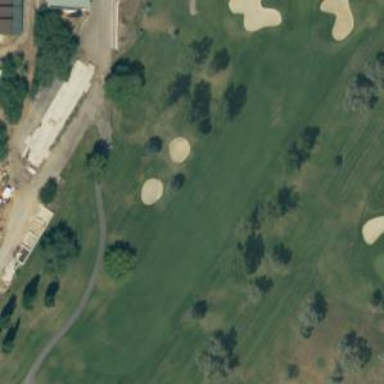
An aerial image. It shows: Grassy area designated as golf fairway.